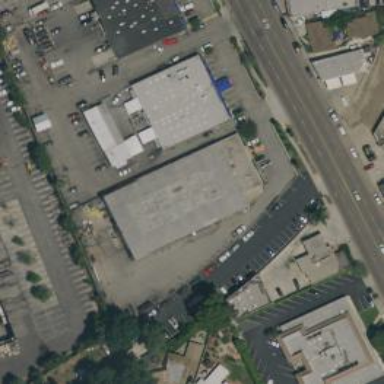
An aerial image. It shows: Warehouse.